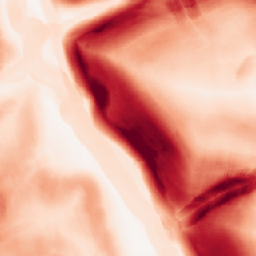
Category: morphological
Decomposition family: morphological_gradient
Decomposition parameters: size: 10
shape: disk
Upsampling method: nearest
Upsampling parameters: scale: 8
Upsampling scale: 8